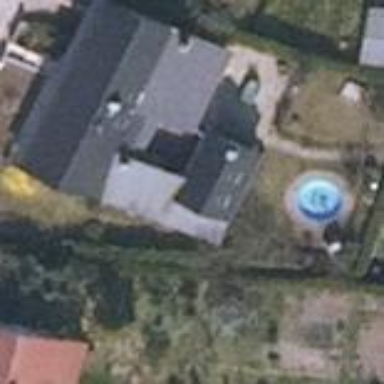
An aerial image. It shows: Detached building.